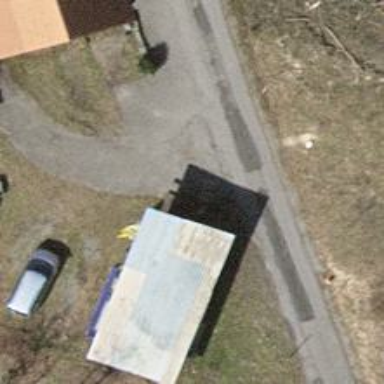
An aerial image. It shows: Shed.